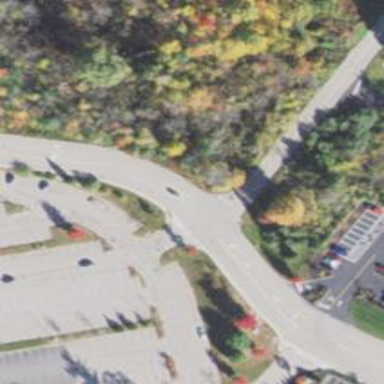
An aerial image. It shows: Service road with separate asphalt sidewalk.